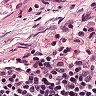
Metastatic tissue present: no